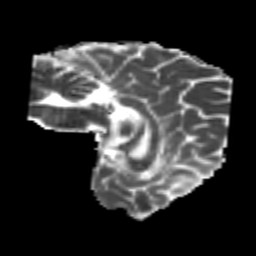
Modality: MD
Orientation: sagittal
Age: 25
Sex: male
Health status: healthy
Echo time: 0.074 s